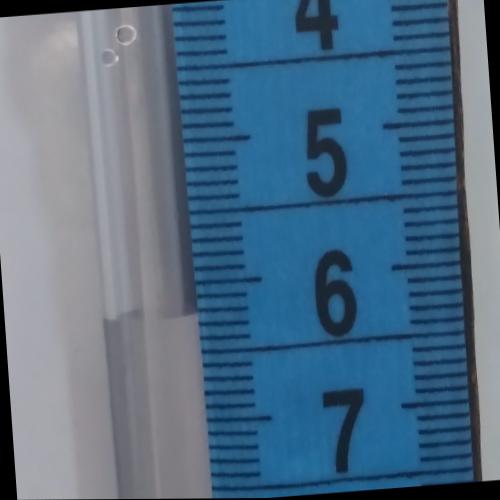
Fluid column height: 6.2 cm